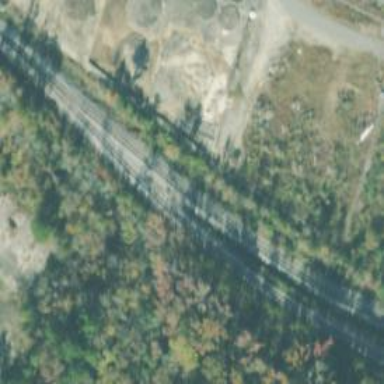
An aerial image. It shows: Trap point on the railway for derailing purposes.